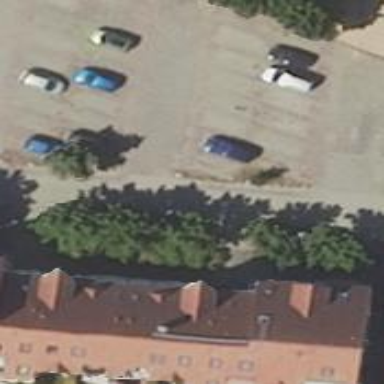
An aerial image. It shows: Road serving as parking aisle.